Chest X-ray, PA view. Patient: 35 years old, sex M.
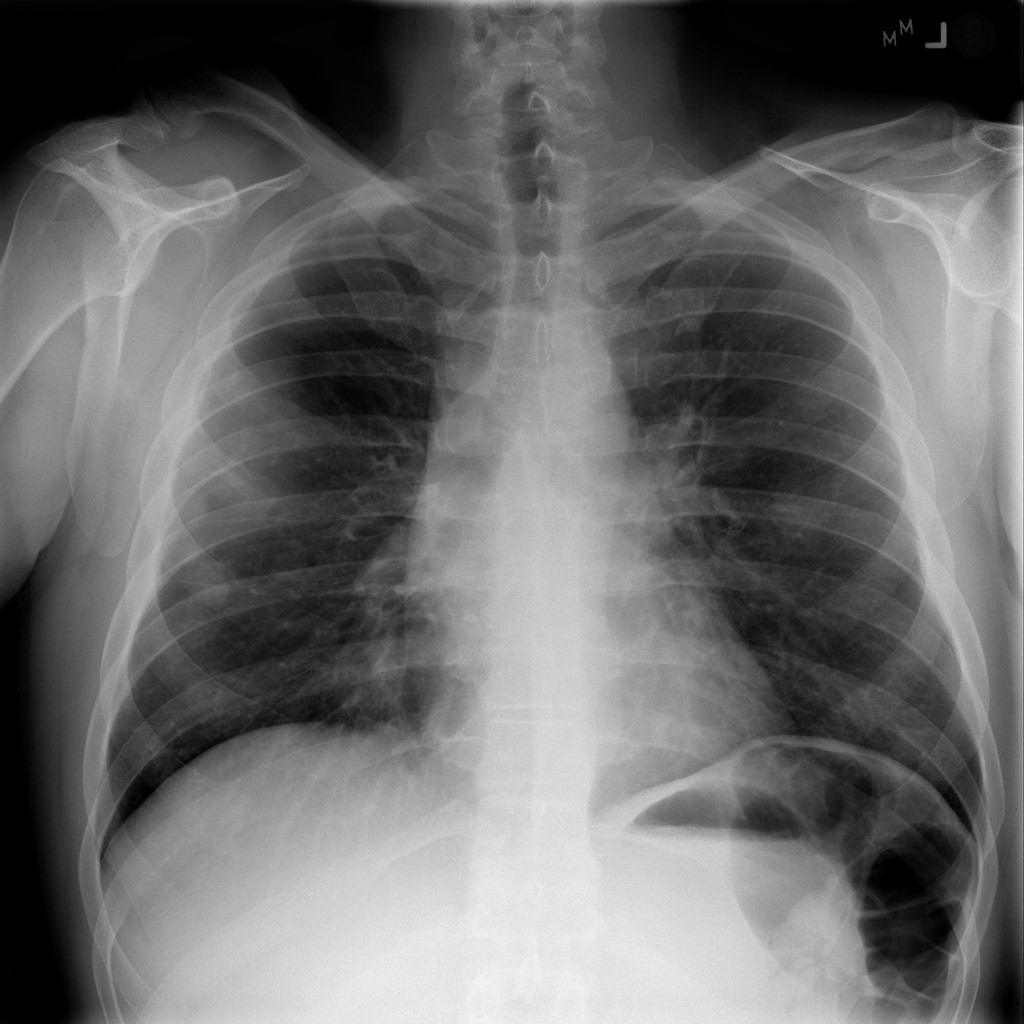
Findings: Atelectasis